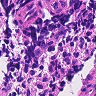
Metastatic tissue present: no